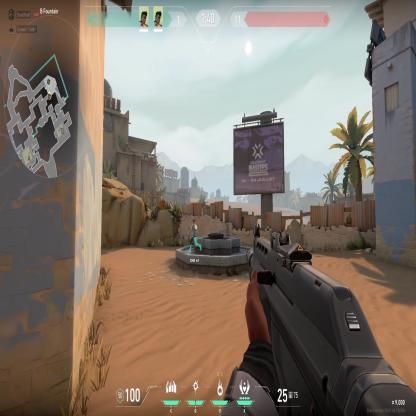
Label: teammate